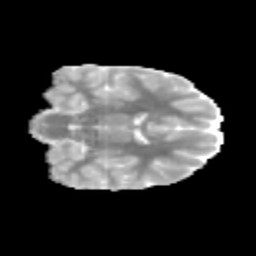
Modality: MD
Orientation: coronal
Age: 10
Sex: male
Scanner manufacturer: siemens
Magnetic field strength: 3 T
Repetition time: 3.8 s
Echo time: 0.07 s